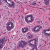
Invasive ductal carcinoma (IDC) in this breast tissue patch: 0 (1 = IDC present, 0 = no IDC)